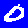
Digit: 0